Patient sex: M
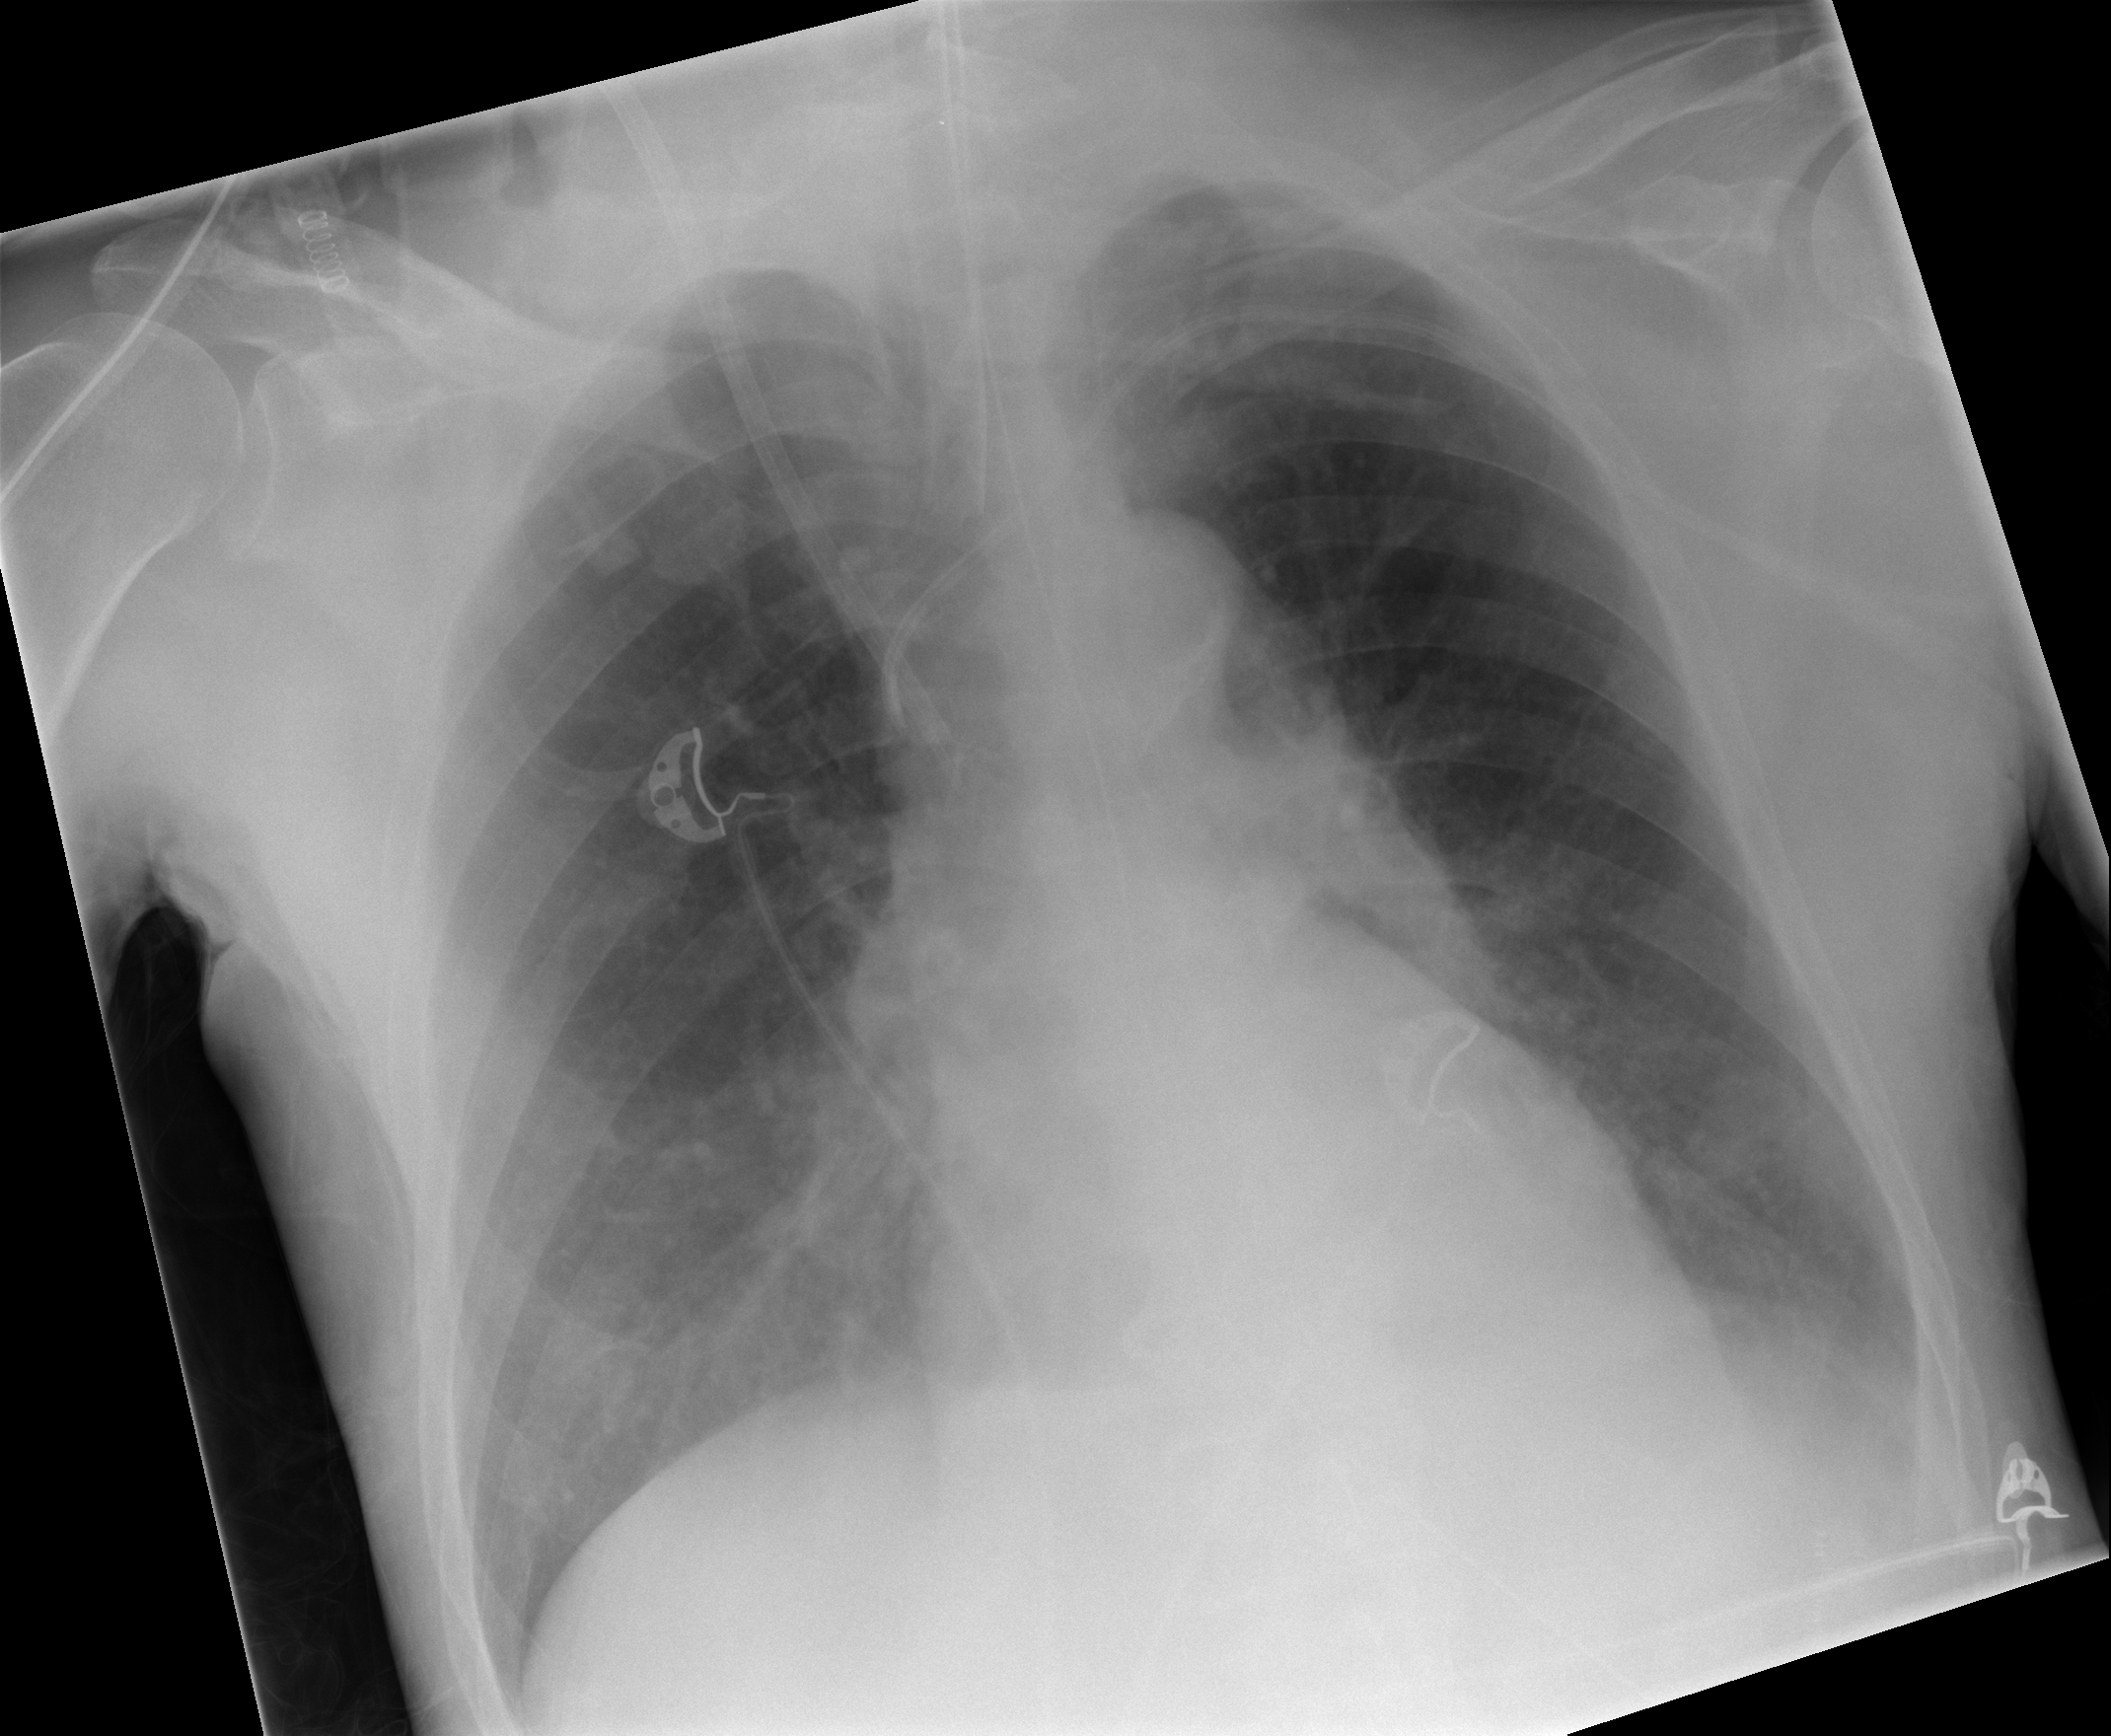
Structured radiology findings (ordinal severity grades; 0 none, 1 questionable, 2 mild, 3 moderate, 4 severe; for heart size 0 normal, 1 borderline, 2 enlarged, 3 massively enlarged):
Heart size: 0
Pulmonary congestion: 0
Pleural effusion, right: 0
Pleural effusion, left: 1
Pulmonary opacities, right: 0
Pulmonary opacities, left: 0
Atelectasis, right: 0
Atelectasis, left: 0